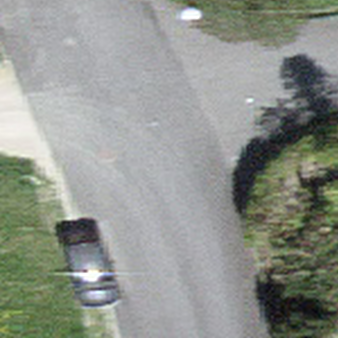
Label: other